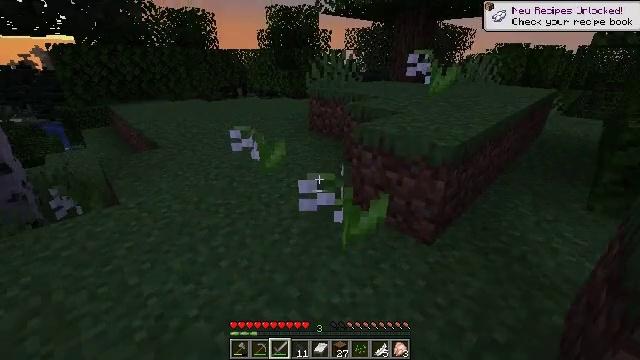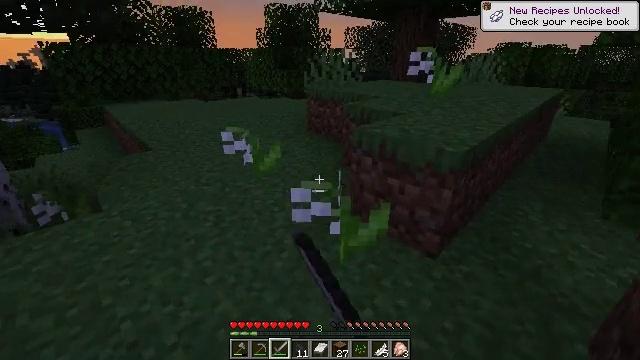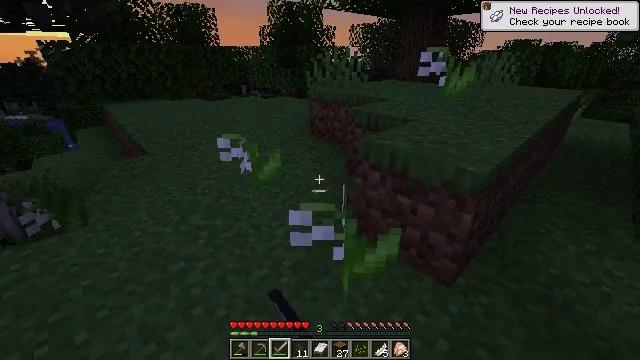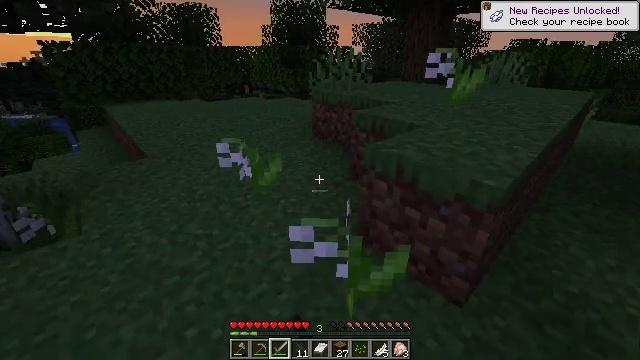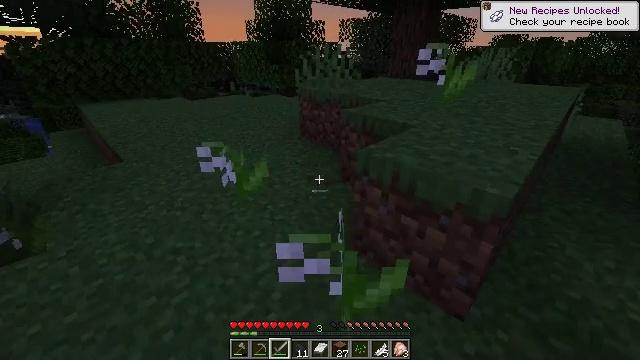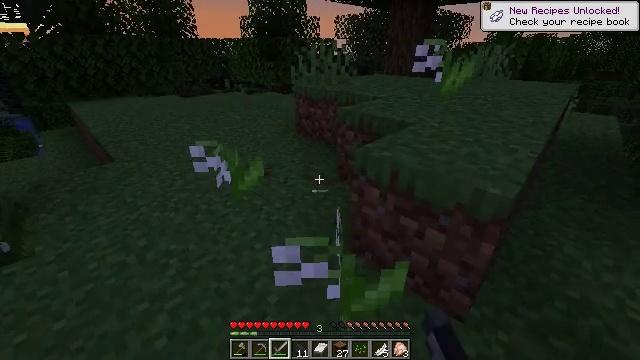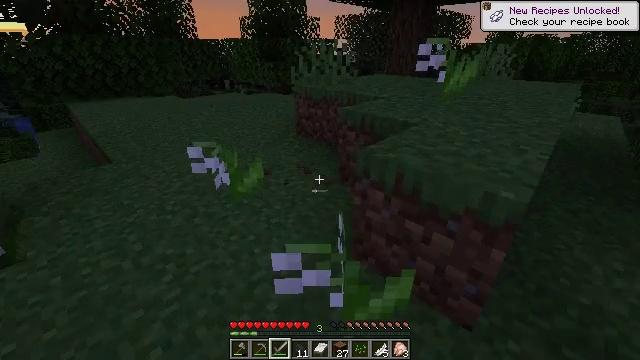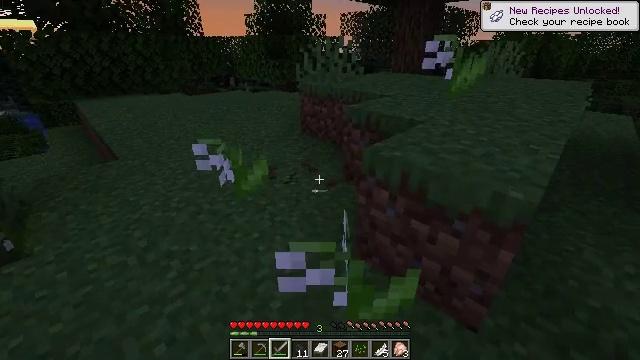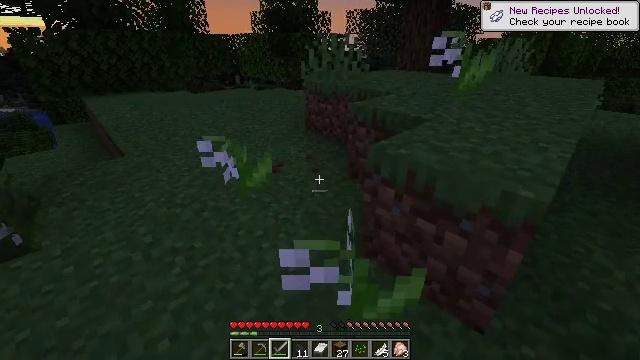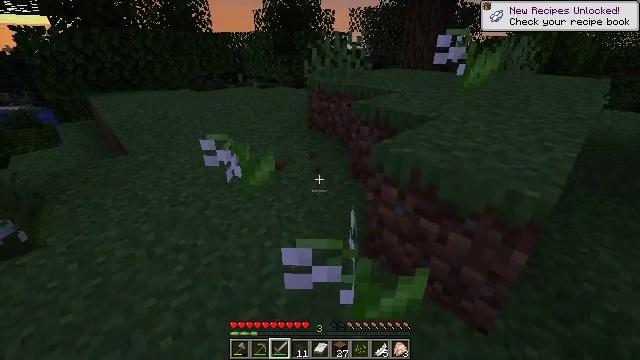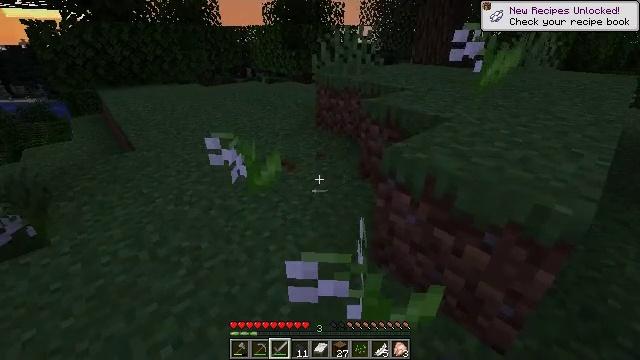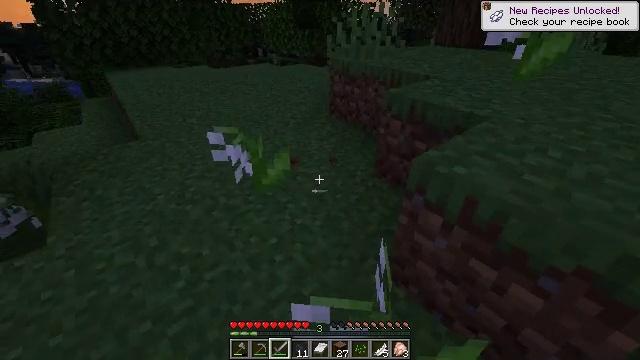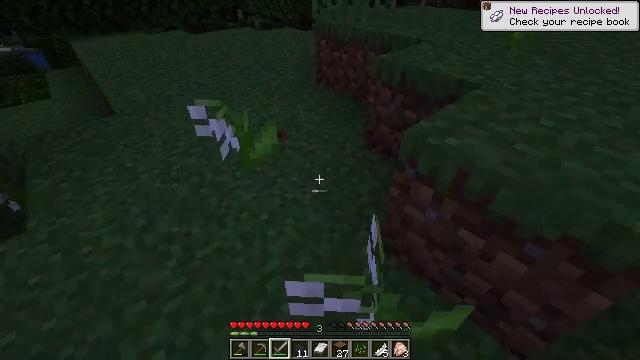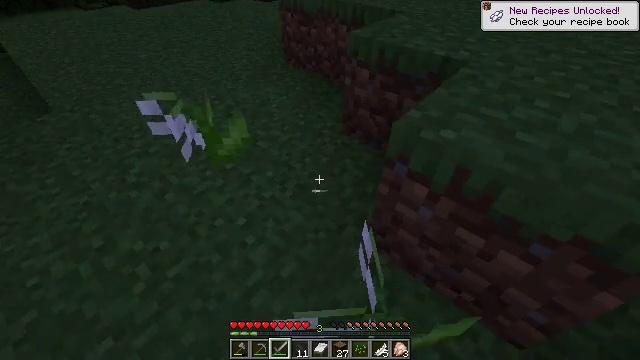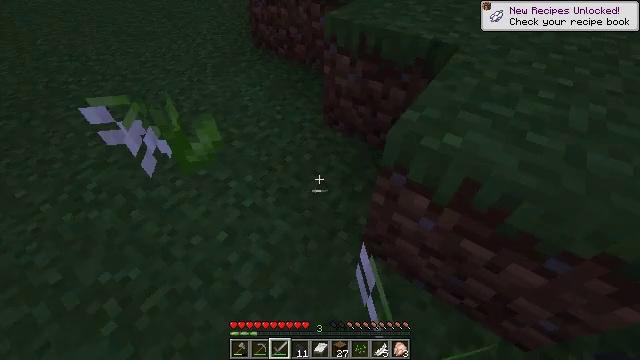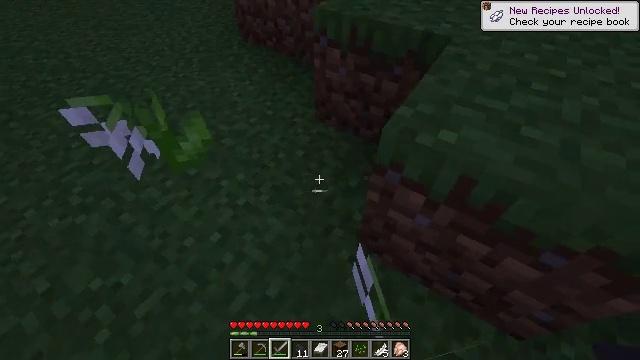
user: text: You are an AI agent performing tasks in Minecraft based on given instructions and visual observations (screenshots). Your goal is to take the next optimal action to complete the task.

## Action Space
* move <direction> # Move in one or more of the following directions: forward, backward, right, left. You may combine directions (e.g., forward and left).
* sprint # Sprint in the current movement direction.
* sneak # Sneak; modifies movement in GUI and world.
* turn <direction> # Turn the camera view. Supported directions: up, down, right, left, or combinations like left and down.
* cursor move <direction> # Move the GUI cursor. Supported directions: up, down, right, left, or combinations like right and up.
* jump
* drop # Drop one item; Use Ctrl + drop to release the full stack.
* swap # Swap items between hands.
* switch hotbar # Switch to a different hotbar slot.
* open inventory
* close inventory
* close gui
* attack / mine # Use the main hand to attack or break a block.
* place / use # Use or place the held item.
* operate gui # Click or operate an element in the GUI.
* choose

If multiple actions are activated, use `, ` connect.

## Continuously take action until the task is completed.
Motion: motion action
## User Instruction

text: Break the block to gather lily of the valley.
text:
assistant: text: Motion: move forward, attack / mine
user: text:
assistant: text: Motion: move forward, attack / mine
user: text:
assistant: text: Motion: move forward
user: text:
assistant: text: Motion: turn right, attack / mine
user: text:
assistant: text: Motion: attack / mine
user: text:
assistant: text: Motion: attack / mine
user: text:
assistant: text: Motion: turn left, attack / mine
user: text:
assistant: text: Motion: turn left
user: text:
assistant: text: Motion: move forward
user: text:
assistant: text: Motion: move forward, turn left and down
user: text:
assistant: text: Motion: move forward, turn left and down
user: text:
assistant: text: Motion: move forward, turn right and down
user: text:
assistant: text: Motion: move forward, turn right and down
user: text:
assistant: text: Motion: turn right and down
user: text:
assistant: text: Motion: turn right and down, attack / mine
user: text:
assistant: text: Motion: attack / mine
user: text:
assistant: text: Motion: attack / mine
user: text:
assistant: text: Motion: attack / mine
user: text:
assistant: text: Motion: no_op
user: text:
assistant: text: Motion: turn down
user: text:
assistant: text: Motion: move back
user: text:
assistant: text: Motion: move back
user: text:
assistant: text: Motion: move back, turn down
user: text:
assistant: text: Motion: move back, turn left and down
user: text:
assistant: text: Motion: move back, attack / mine
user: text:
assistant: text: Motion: attack / mine
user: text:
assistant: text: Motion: turn left and up, attack / mine
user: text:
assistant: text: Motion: turn left and up, attack / mine
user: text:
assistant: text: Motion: no_op
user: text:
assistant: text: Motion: attack / mine